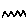
Label: zigzag